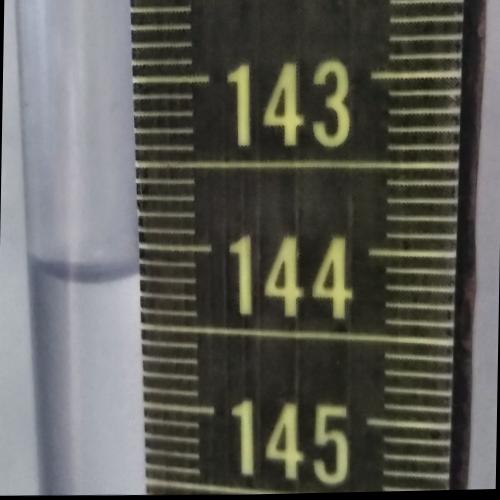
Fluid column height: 144.2 cm